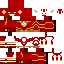
A male human skin with dark skin, wearing brown long hair dressed in a red suit and red pants, featuring a closed mouth.